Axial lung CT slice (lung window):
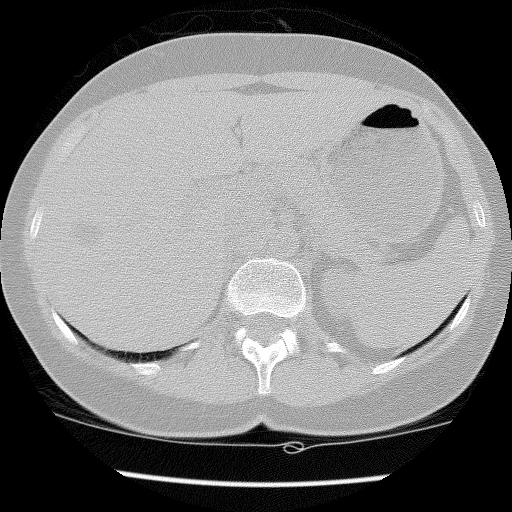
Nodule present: no